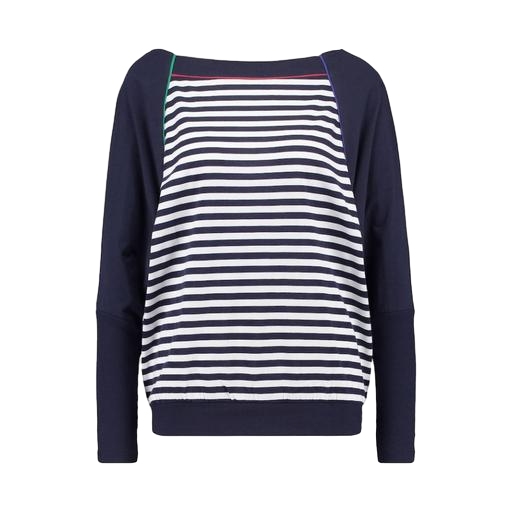
blue long-sleeved striped top, white le nautical long-sleeved top, blue women's striped long-sleeve t-shirt, white background